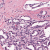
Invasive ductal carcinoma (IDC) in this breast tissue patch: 1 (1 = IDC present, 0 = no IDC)